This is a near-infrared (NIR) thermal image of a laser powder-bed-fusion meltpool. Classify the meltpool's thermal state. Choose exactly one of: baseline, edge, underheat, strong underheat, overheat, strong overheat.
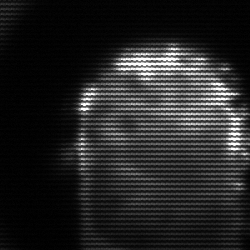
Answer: baseline